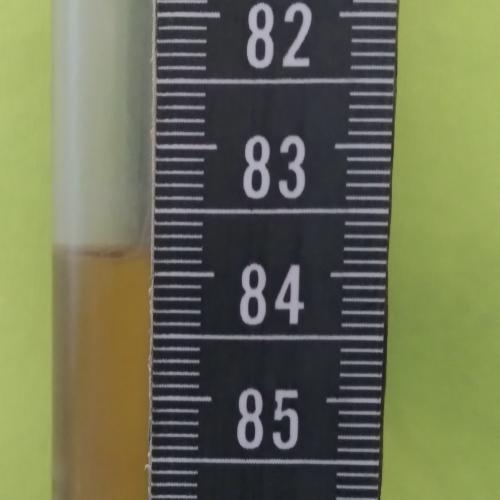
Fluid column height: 83.8 cm